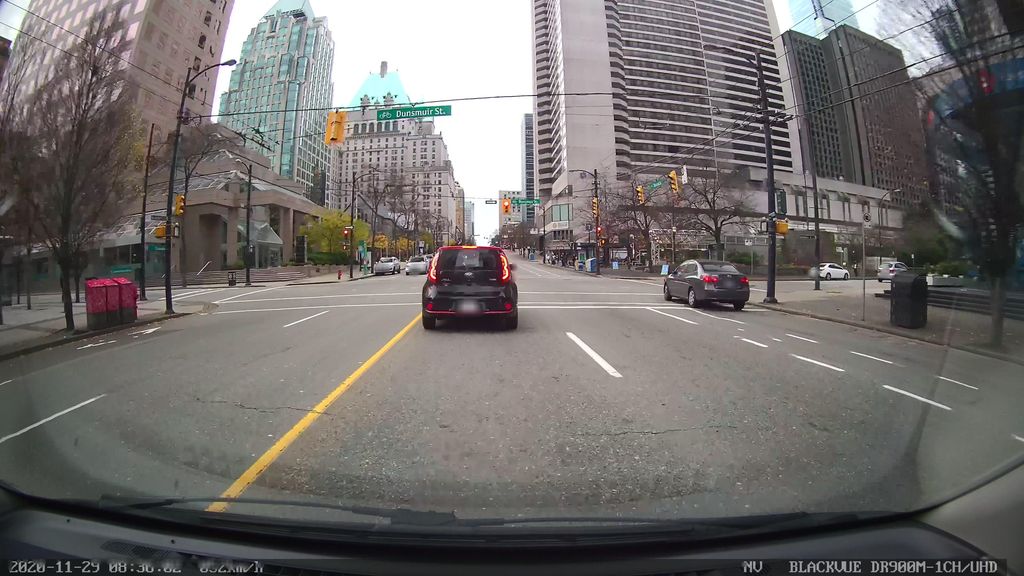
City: vancouver